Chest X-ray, PA view. Patient: 54 years old, sex M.
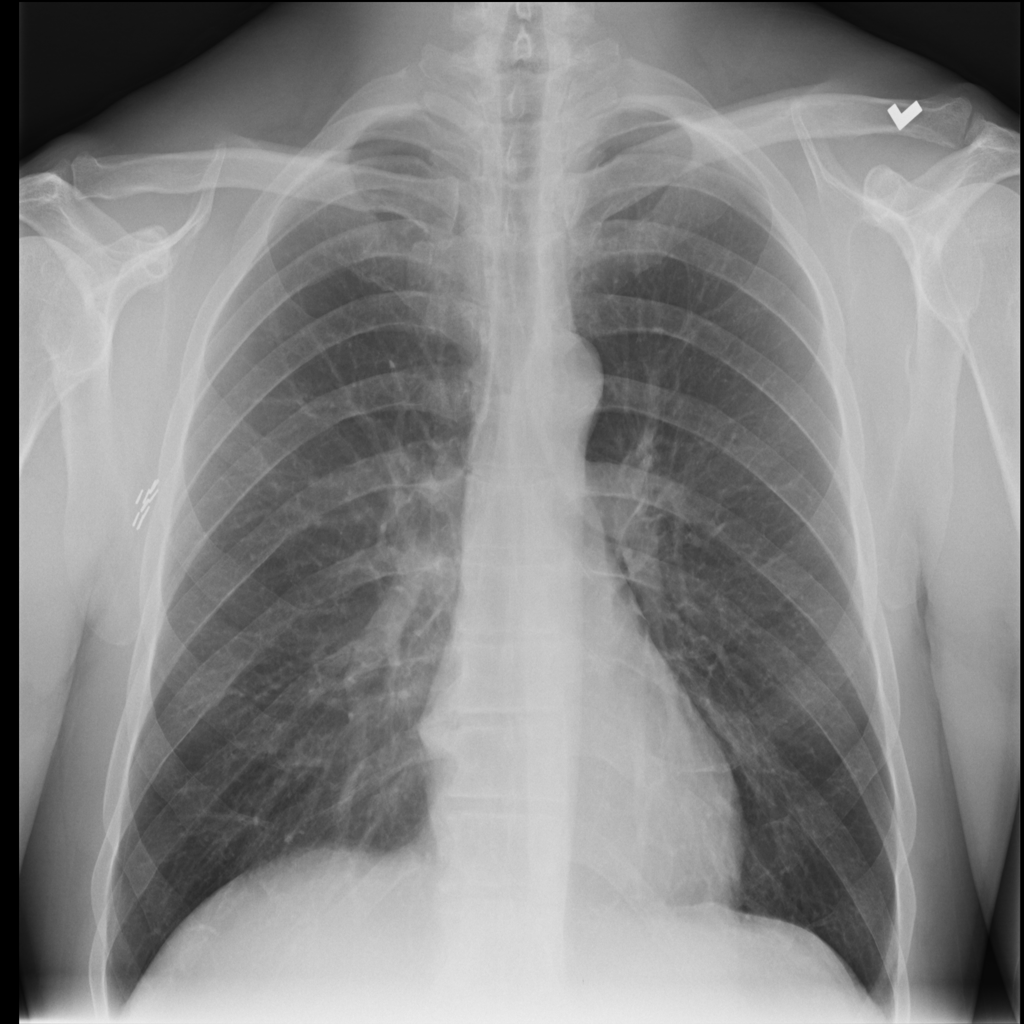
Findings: No Finding